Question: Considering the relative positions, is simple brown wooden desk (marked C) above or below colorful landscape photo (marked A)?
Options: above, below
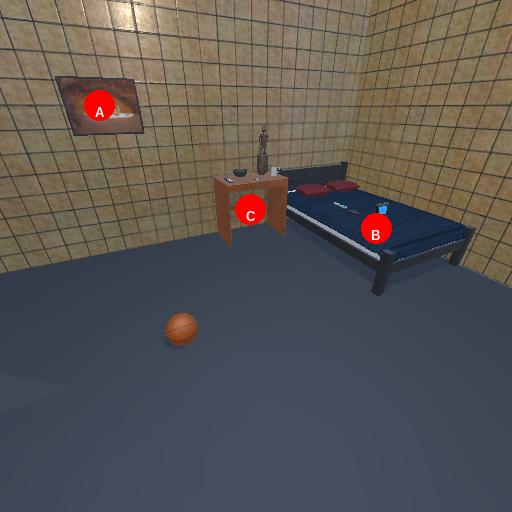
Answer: above